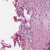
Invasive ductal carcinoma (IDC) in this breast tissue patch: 0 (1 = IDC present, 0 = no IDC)